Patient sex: M
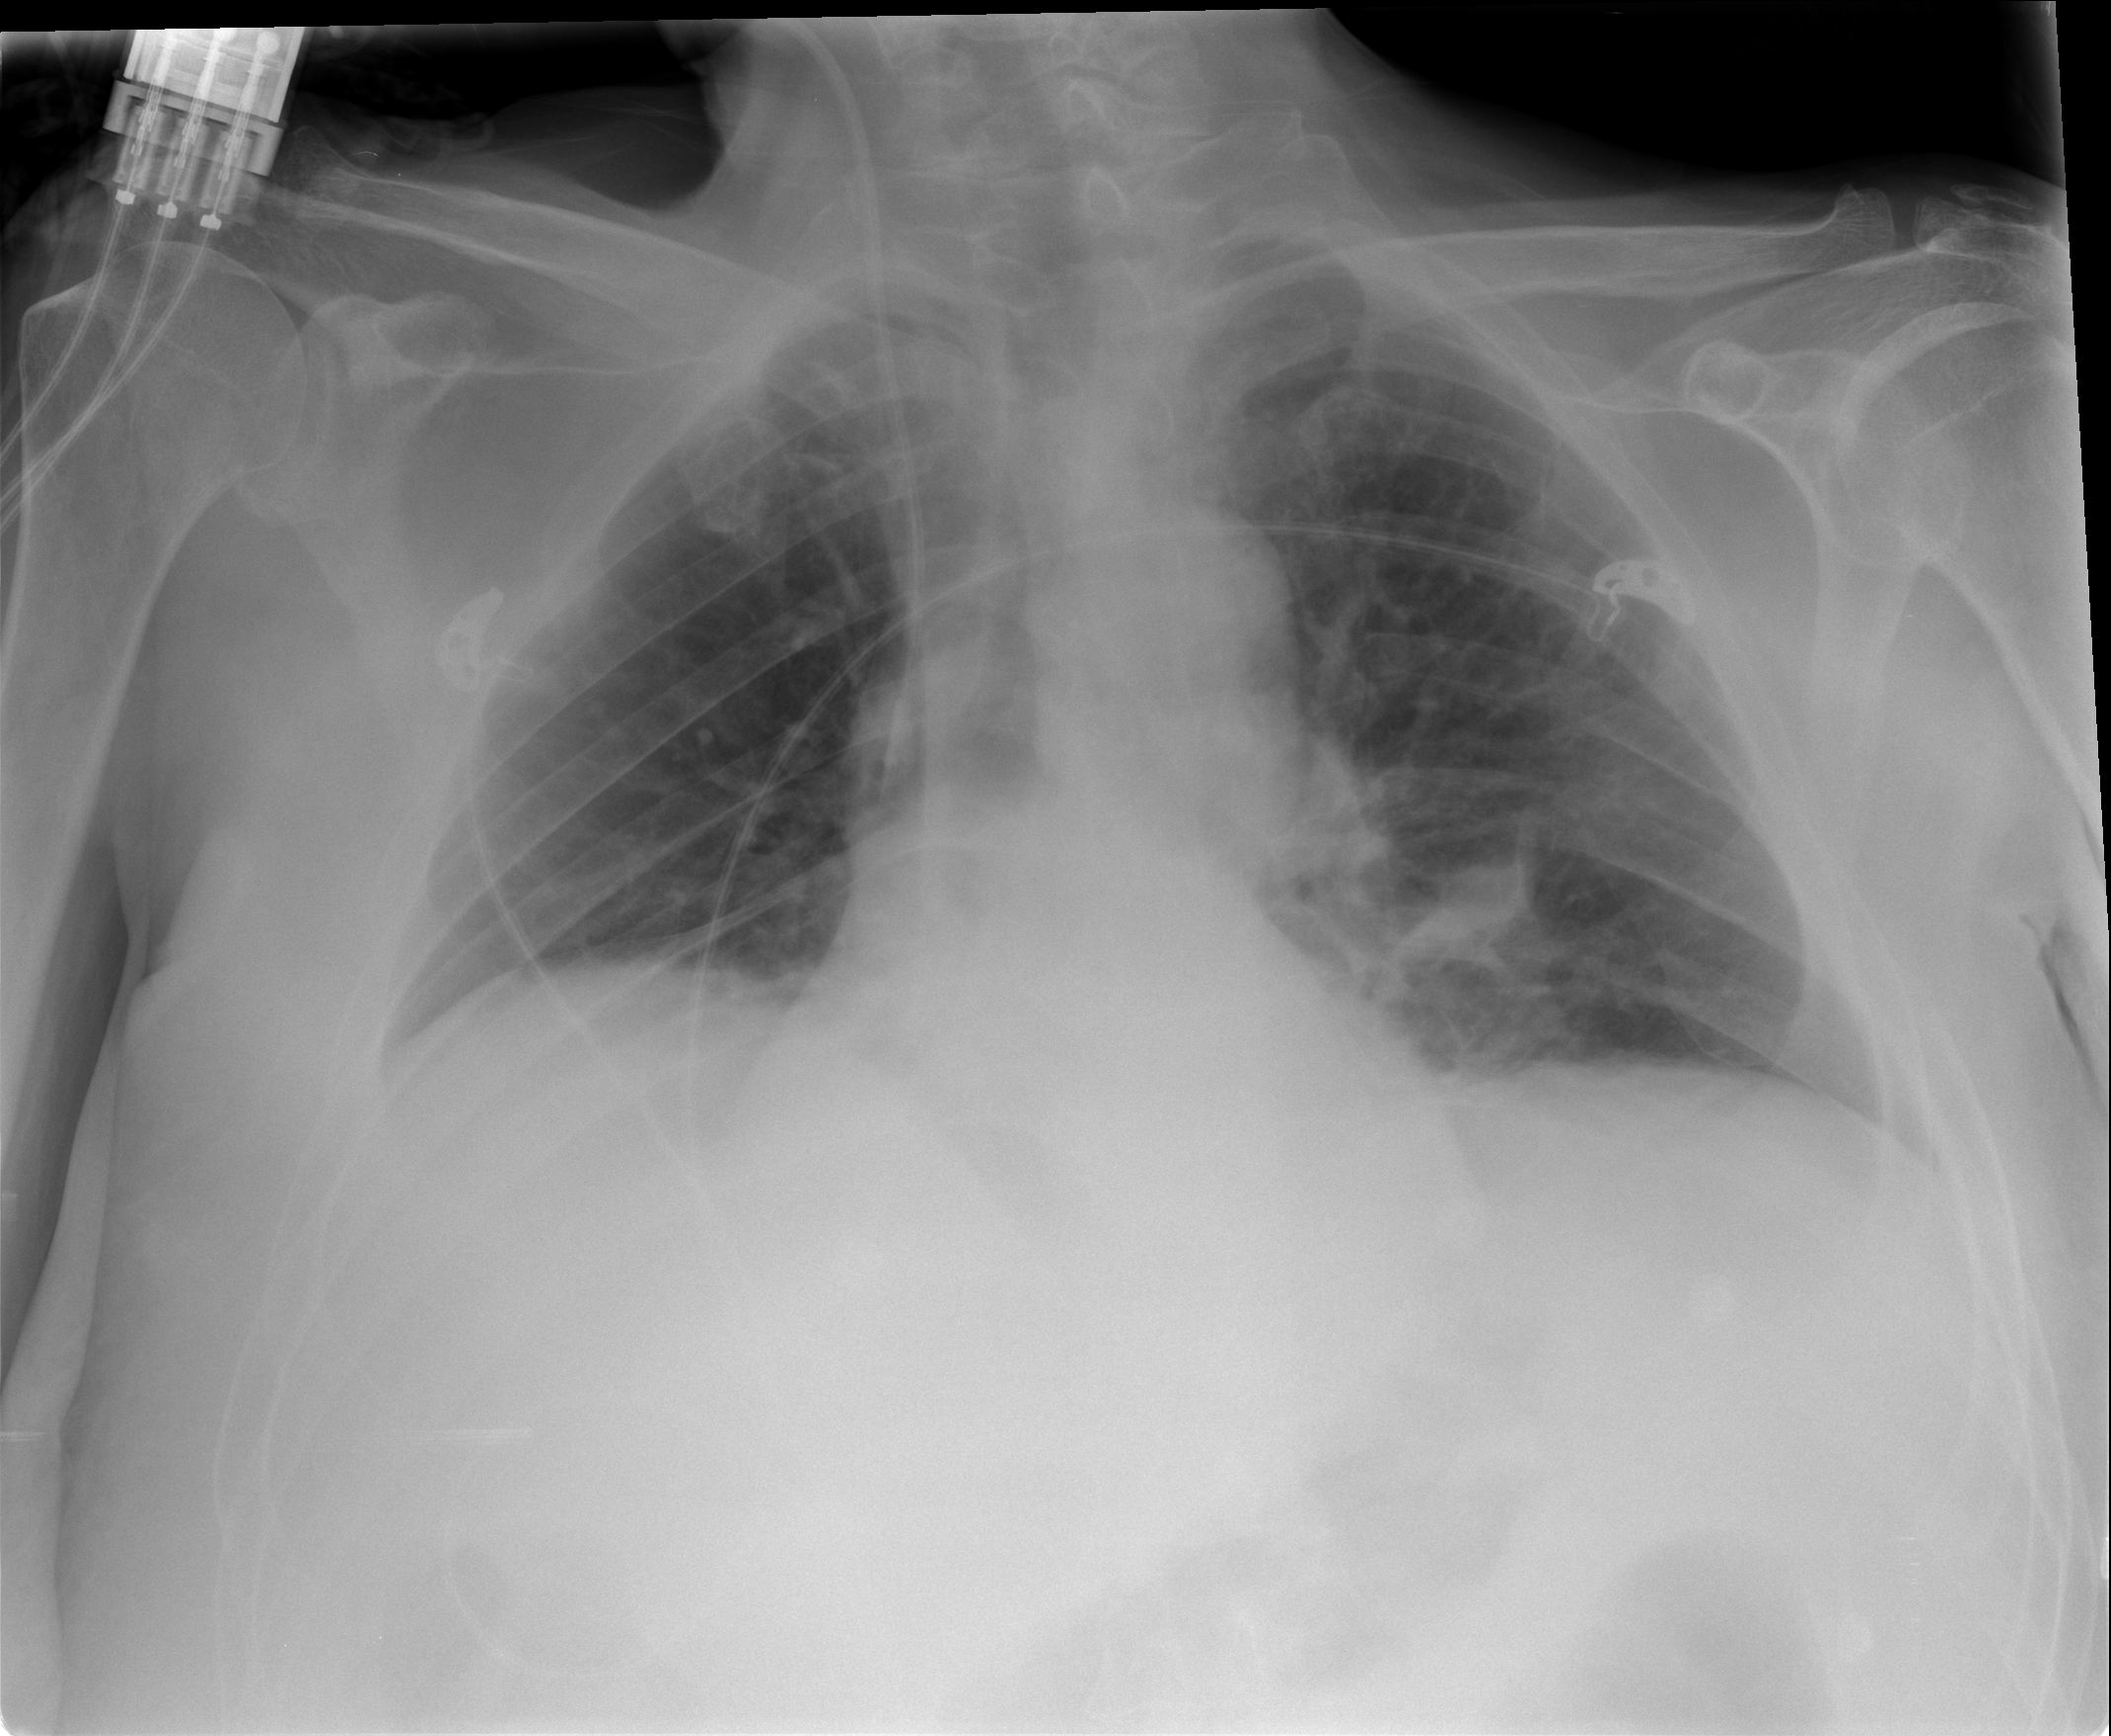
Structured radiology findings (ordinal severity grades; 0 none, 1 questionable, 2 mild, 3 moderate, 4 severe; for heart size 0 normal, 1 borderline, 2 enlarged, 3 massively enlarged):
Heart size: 0
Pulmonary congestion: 0
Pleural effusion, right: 0
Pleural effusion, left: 1
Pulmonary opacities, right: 0
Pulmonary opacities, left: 0
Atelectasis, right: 2
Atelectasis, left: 2